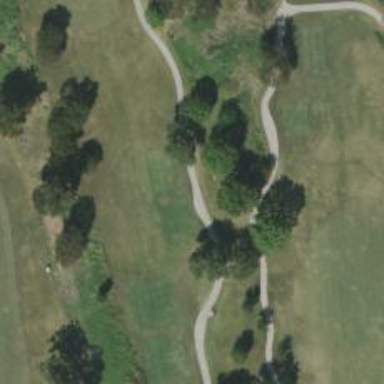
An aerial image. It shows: Golf cartpath that is also road path.